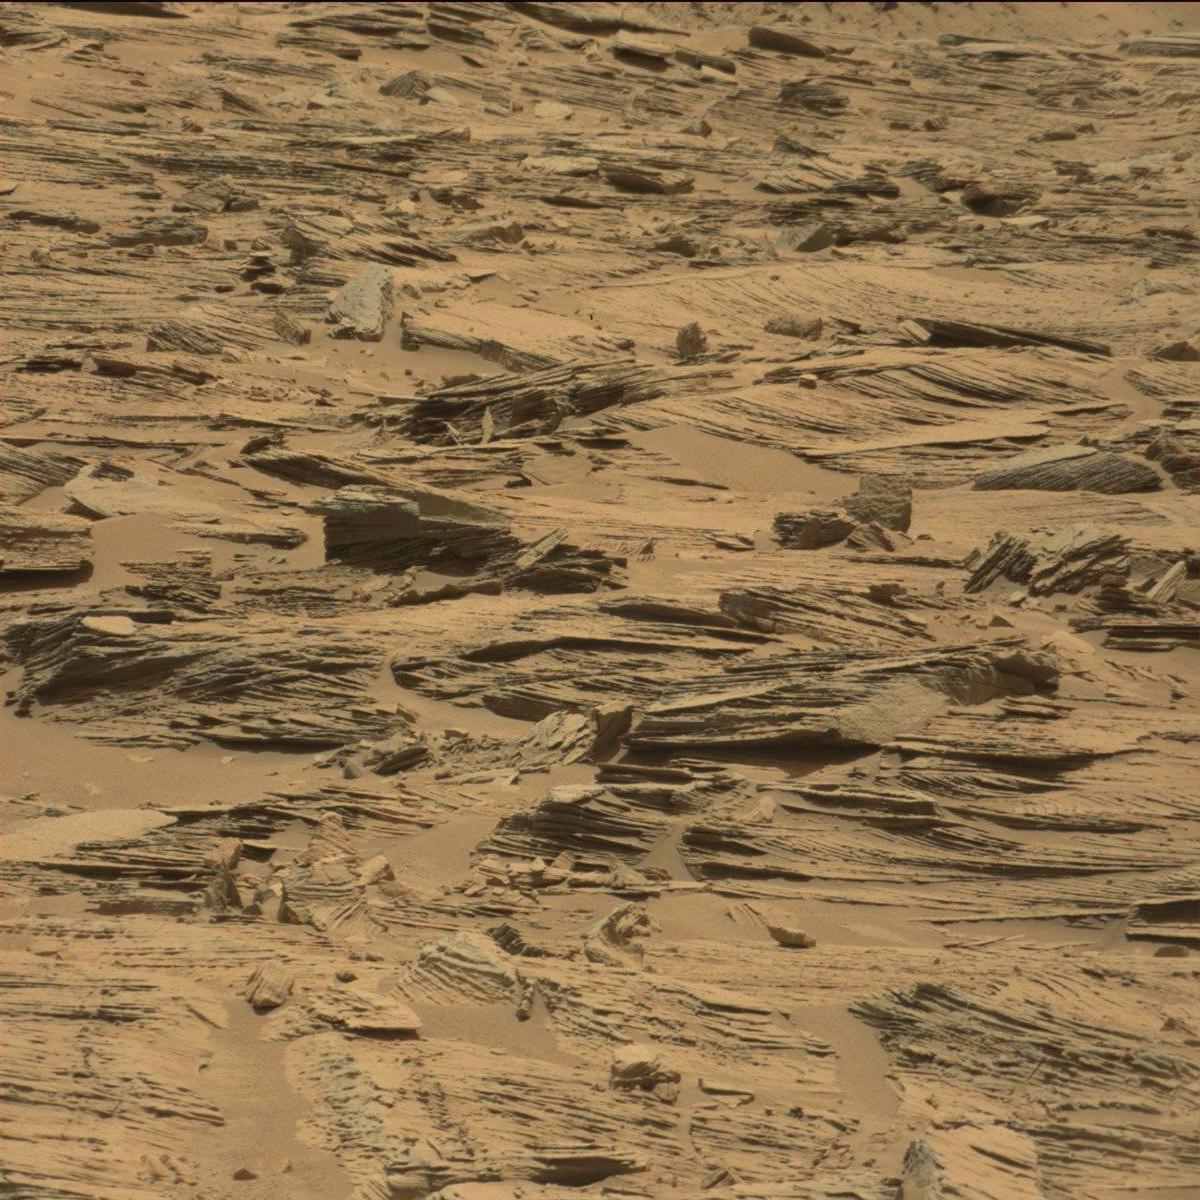
Terrain classes present: Bedrock, Sand / Soil